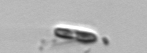
Label: pennate